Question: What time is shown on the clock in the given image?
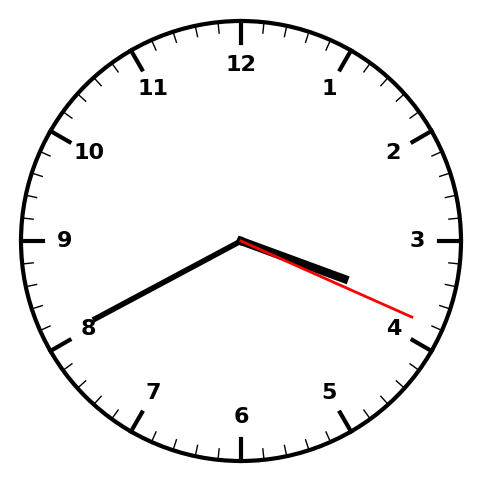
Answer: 03:40:19